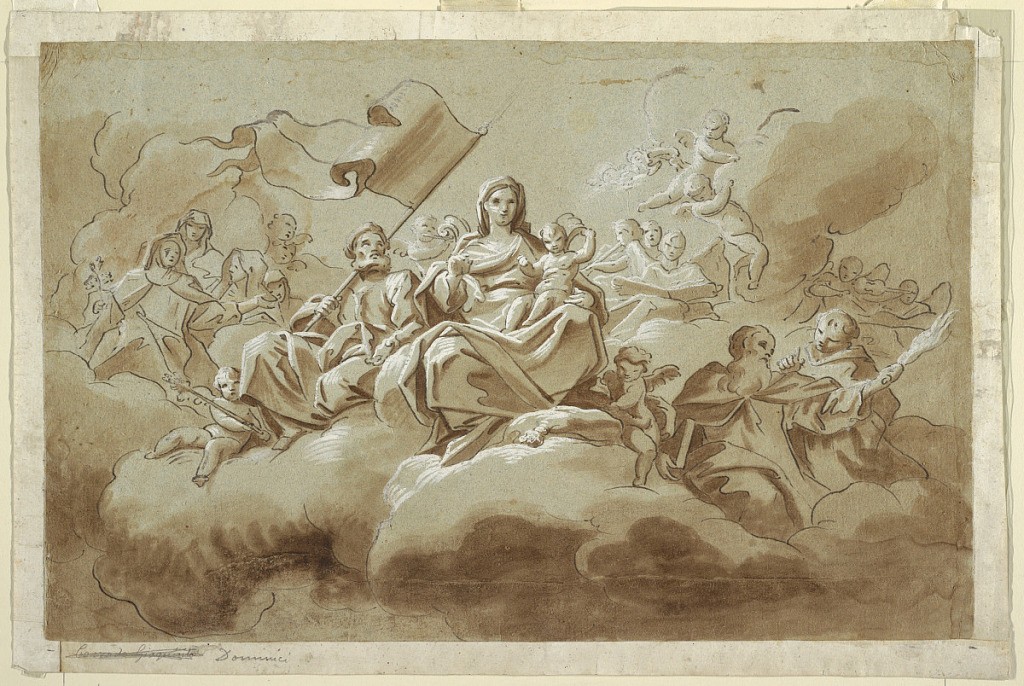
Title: The Virgin and Child Surrounded by Saints
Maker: Antonio de' Dominici, Italian, ca. 1730–after 1800
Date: ca. 1759
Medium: Pen and brown ink, brush and wash, white gouache on blue-gray paper; verso: black crayon, brush and white gouache
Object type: Drawing
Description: Horizontal rectangle. Sitting in clouds, surrounded by angels, Saint Joseph sits beside the Virgin Mary, bearing a standard. Mary holds the Christ Christ. Surrounding them are figures and cherubim seated on clouds. Verso: a study, roughly sketched in black crayon with white gouache, of the upper part of a man with outstretched arms shown in profile, turned toward right.